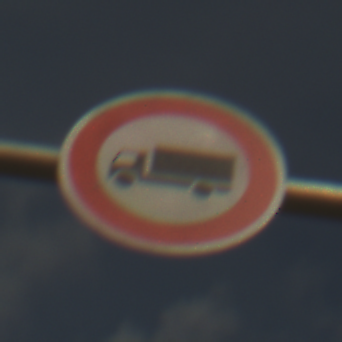
Verkehrszeichen: VerbotFuerKraftfahrzeugeUeberDreiKommaFuenfTonnen
Umgebung: Outdoor, RoadRail
Tageszeit: Midday
Wetter: PartlyCloudy
Licht: Natural
Jahreszeit: NotSpecified
Kontrast: HighContrast